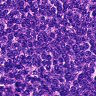
Metastatic tissue present: no